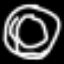
Label: donut